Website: bh-photo
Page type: payment
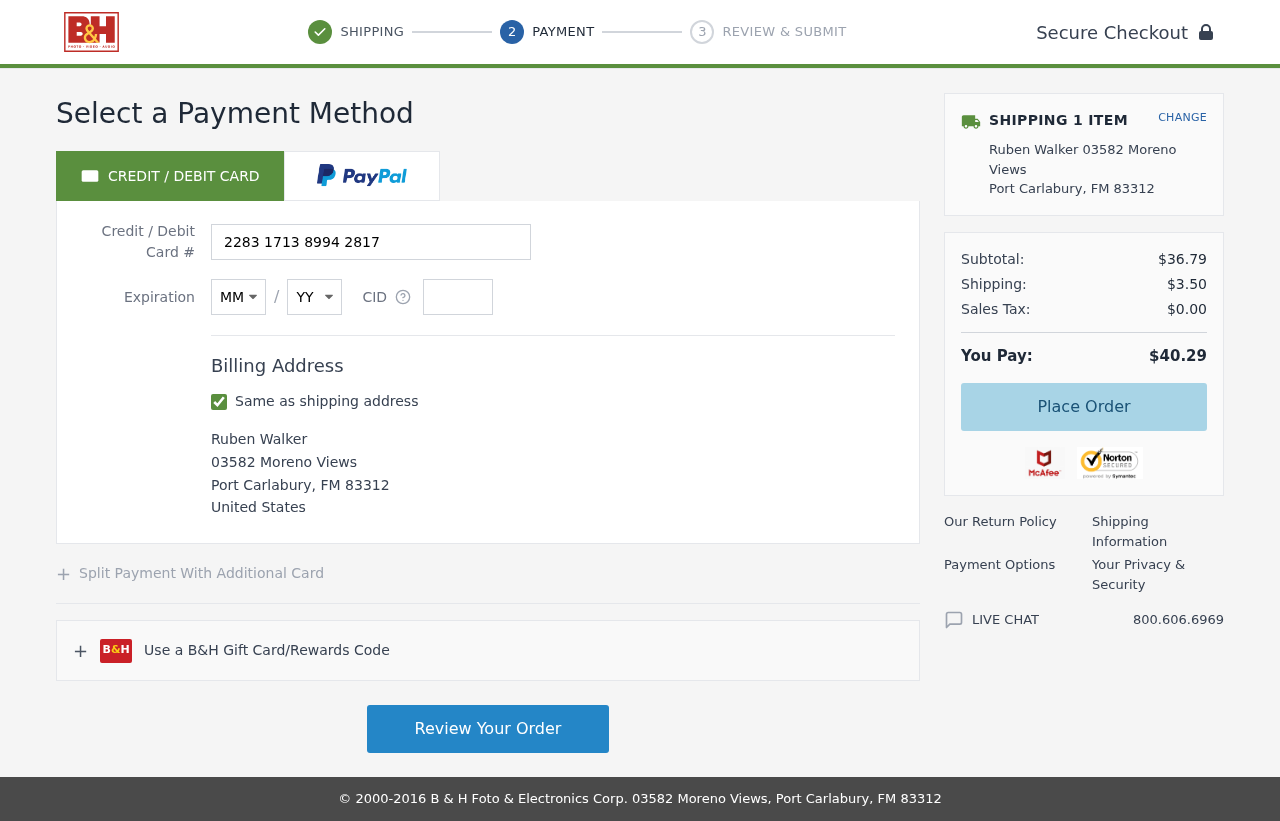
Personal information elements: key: PII_CARD_CVV
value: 613
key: PII_CARD_EXPIRY_MONTH
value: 01
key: PII_CARD_EXPIRY_YEAR
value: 28
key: PII_CARD_NUMBER
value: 2283 1713 8994 2817
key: PII_CITY
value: Port Carlabury
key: PII_COUNTRY
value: United States
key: PII_FULLNAME
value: Ruben Walker
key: PII_POSTCODE
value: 83312
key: PII_STATE_ABBR
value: FM
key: PII_STREET
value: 03582 Moreno Views
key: PII_FULLNAME2
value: Ruben Walker
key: PII_CITY2
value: Port Carlabury
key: PII_STATE_ABBR2
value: FM
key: PII_POSTCODE_FULL
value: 83312
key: PII_POSTCODE_NUMERIC
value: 83312
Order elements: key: ORDER_NUM_ITEMS
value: SHIPPING 1 ITEM
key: ORDER_SUBTOTAL
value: $36.79
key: ORDER_SHIPPING_COST
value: $3.50
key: ORDER_TAX
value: $0.00
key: ORDER_TOTAL
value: $40.29